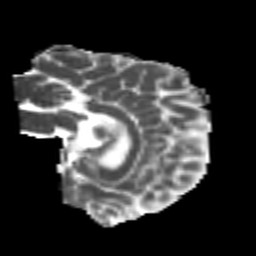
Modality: MD
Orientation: sagittal
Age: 26
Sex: female
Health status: healthy
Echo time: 0.074 s